Contrast-enhanced CT slice 47 of 89
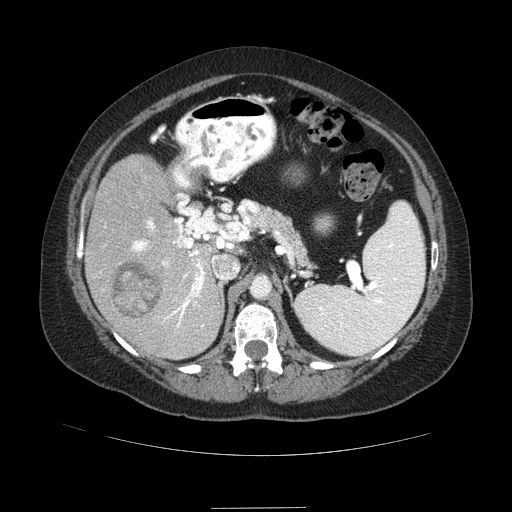
Segmented voxel counts for this case:
Liver: 1013266 voxels
Tumor mass: 25497 voxels
Portal vein: 33060 voxels
Abdominal aorta: 4518 voxels